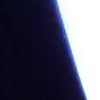
Label: space